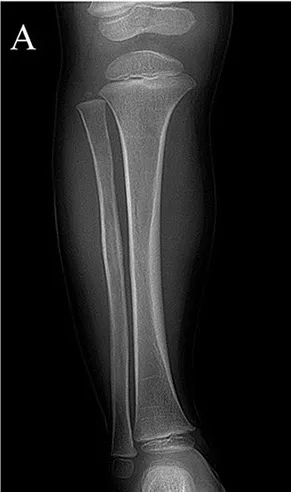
Digital radiograph at 2 years postoperatively:. Radiographs showing reformation of the cortex of the proximal fibula.
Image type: radiology (x_ray)